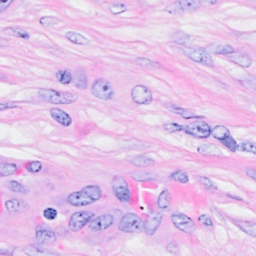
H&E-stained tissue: Breast